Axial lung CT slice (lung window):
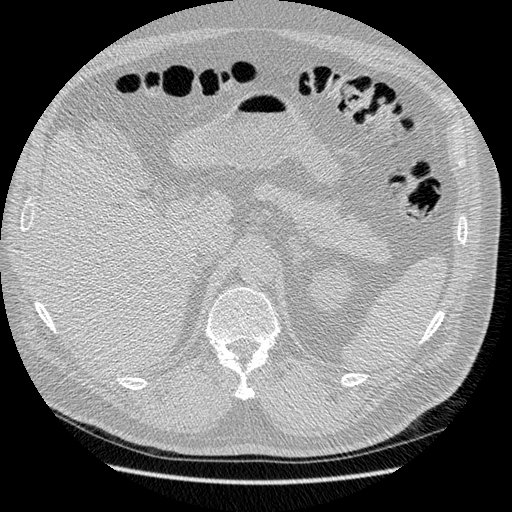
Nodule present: no